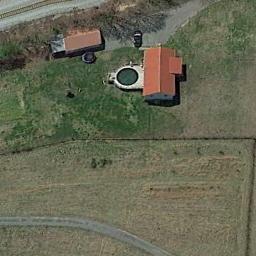
Label: residential